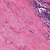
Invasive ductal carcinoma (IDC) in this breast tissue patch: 0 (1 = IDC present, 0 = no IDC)